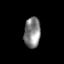
Tissue: skin
Cell type: T cells
Senescence score: 0.2805
Nuclear area (px): 488
Mean DAPI intensity: 131.883